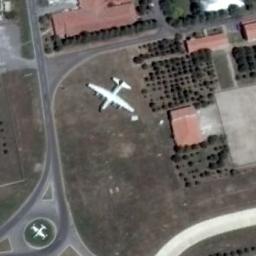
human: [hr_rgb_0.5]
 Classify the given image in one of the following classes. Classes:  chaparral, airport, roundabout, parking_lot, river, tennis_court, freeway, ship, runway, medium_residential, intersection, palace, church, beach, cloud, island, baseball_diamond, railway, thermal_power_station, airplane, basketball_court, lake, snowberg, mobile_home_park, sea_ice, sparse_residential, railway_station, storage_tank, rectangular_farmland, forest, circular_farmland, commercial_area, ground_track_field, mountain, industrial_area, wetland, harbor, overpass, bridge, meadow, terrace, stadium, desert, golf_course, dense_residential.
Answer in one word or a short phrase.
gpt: airplane